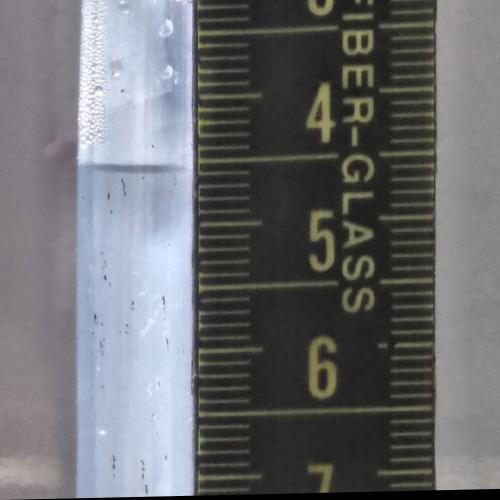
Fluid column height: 4.6 cm